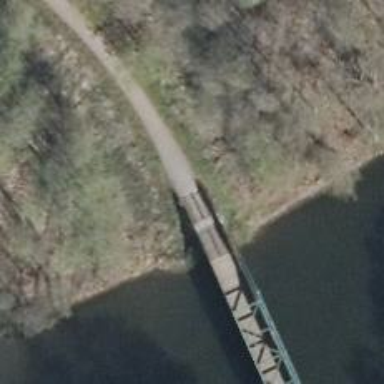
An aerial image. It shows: Bridge.